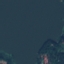
Land use / land cover: SeaLake